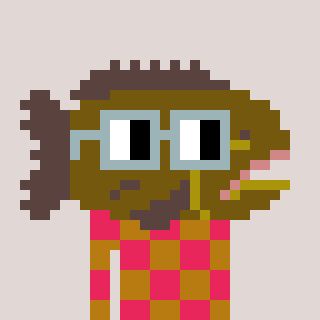
a pixel art character with square dark gray glasses, a grouper-shaped head and a gold-colored body on a warm background